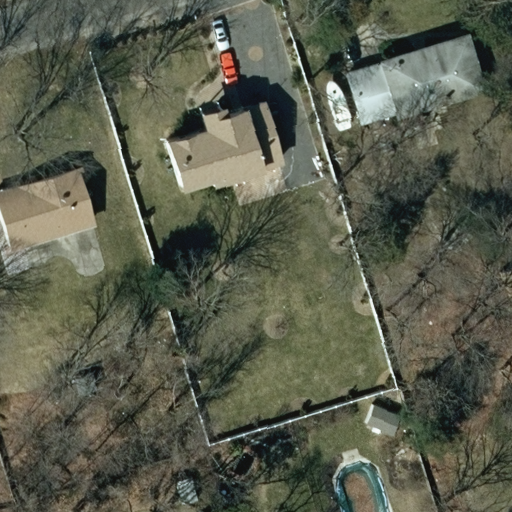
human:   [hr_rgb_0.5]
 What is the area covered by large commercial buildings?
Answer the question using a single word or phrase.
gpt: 0m2

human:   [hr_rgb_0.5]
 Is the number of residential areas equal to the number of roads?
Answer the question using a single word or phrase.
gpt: yes

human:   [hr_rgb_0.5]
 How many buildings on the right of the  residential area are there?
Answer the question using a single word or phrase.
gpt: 4

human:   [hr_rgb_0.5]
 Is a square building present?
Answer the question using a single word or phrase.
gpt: no

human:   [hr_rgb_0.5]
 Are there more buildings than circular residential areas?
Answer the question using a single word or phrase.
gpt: yes

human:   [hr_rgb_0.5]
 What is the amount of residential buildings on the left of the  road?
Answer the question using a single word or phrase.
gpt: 1

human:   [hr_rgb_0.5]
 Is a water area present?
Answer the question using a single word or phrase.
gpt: no

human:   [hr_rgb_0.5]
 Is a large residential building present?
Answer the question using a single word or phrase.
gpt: no

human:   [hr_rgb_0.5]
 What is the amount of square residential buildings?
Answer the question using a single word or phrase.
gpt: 0

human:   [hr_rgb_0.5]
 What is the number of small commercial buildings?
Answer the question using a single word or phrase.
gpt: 0

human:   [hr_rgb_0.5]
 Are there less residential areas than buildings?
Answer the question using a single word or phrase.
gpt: yes

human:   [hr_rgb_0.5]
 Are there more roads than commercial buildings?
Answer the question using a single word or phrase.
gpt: yes

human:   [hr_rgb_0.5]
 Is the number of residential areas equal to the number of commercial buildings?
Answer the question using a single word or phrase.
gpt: no

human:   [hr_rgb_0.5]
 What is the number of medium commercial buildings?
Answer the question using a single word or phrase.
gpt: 0

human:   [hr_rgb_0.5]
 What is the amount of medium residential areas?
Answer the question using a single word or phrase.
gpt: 0

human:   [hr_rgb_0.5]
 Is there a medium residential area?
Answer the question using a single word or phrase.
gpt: no

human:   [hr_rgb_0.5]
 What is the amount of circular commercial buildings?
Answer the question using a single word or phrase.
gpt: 0

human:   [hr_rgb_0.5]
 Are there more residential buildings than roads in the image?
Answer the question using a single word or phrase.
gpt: yes

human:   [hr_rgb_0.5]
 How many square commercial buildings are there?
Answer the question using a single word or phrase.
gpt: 0

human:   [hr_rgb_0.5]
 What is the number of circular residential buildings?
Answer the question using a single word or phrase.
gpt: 0

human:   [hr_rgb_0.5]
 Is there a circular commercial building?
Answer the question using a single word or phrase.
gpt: no

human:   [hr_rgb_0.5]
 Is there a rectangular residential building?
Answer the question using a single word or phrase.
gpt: yes

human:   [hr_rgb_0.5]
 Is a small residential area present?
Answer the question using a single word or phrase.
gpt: no

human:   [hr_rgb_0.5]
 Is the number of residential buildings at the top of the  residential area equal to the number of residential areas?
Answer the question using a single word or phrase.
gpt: no

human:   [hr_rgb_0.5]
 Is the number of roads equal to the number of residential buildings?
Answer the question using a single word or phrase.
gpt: no

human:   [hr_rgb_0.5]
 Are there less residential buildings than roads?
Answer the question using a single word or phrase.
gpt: no

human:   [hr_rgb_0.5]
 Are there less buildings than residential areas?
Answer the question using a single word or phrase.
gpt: no

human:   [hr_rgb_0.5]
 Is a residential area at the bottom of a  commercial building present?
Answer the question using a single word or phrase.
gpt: no

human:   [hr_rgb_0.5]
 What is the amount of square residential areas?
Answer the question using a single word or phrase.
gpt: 0

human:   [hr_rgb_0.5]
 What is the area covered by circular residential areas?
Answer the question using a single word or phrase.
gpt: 0m2

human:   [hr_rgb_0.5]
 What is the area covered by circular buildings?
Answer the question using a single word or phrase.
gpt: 0m2

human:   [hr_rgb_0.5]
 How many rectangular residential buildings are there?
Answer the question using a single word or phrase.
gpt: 2

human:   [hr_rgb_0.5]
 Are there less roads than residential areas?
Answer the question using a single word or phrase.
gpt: no

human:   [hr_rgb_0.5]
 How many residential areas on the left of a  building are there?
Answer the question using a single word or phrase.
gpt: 1

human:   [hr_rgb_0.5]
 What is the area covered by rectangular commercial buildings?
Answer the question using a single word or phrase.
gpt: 0m2

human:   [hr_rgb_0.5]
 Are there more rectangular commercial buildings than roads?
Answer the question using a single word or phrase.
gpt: no